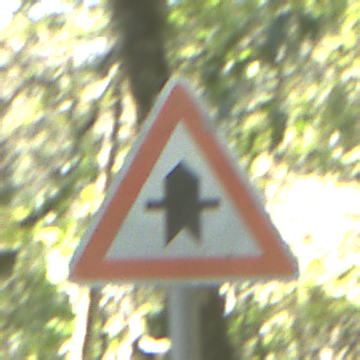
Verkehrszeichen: Vorfahrt
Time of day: Midday
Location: Outdoor (Nature)
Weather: Clear
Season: NotSpecified
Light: Natural